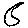
Label: moon